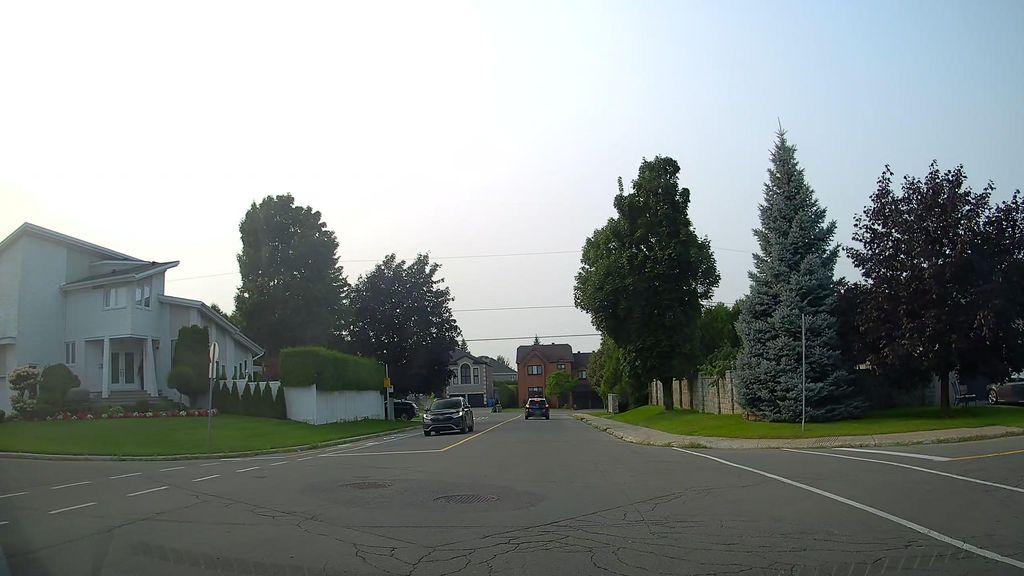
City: montreal